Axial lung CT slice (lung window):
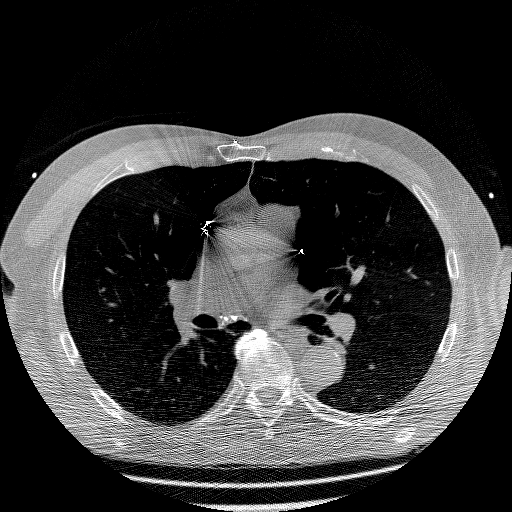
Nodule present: no